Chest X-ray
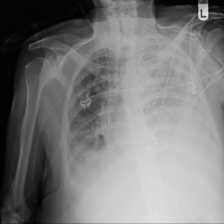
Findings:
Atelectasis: negative
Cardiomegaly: negative
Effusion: positive
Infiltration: negative
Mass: negative
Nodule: negative
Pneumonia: negative
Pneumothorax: negative
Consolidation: negative
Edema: negative
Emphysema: negative
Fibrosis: negative
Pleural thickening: negative
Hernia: negative